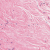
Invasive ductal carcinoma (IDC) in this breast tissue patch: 0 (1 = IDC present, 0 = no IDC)